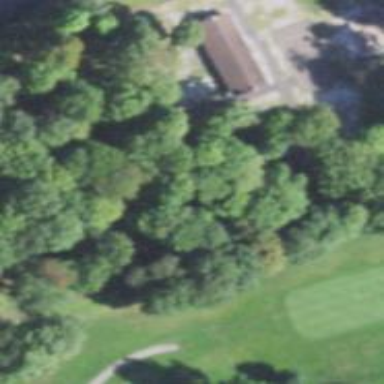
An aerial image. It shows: Path for golf carts.